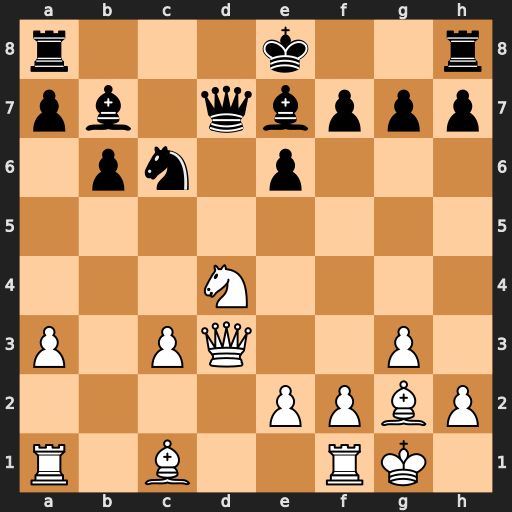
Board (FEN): r3k2r/pb1qbppp/1pn1p3/8/3N4/P1PQ2P1/4PPBP/R1B2RK1
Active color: w
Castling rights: kq
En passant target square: -
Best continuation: Nxc6 Bxc6 Qxd7+ Kxd7 Rd1+ Bd6 Bf4